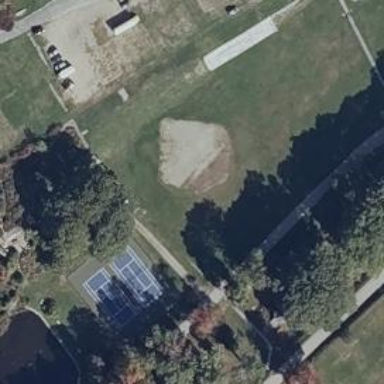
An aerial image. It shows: Baseball pitch for leisure and sports activities.